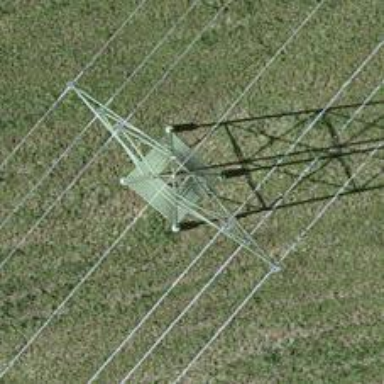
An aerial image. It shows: Towering power structure.